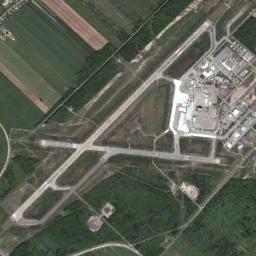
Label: airport